Question: Why can I not get any of the numeric attributes?
My code is as follows:
'''
var img = document.getElementsByTagName("img");
console.log( "'img[0].namespaceURI' results in " + img[0].namespaceURI );
console.log( "'img[0].height' results in " + img[0].height );
console.log(img);
'''
Strings work. But none of the numeric values...
See image

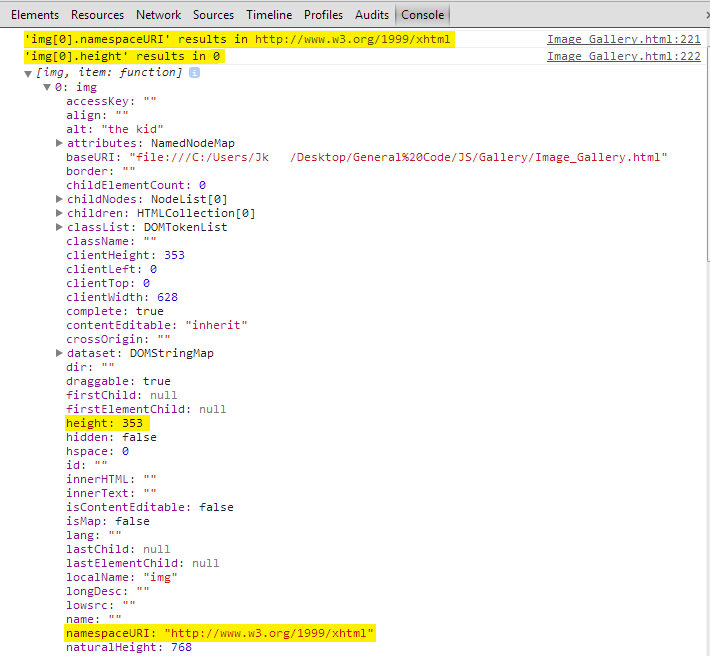
Answer: Most likely the image hasn't fully loaded yet. Use an 'onload' handler.
'''
var img = document.getElementsByTagName("img")[0];
img.onload = function() {
console.log( "'img[0].namespaceURI' results in " + this.namespaceURI );
console.log( "'img[0].height' results in " + this.height );
console.log(this);
};
'''
If there's a possibility that the image is cached, then you can check its '.complete' property and invoke the handler manually if needed.
'''
if (img.complete)
img.onload();
'''